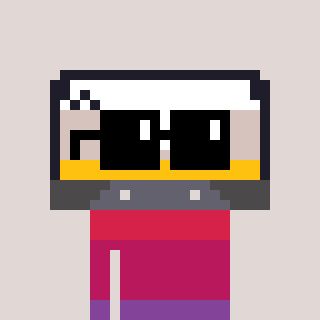
a pixel art character with square black sunglasses, a cassette tape-shaped head and a purple-colored body on a warm background